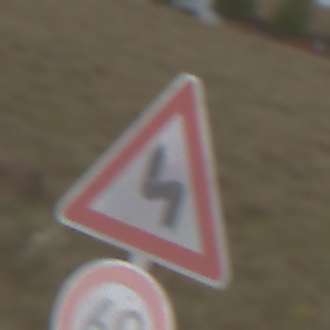
Verkehrszeichen: DoppelkurveZunaechstLinks
Zusatzzeichen unten: Geschwindigkeit60
Umgebung: Outdoor, Nature
Tageszeit: Midday
Wetter: PartlyCloudy
Licht: Natural
Jahreszeit: NotSpecified
Kontrast: MediumContrast